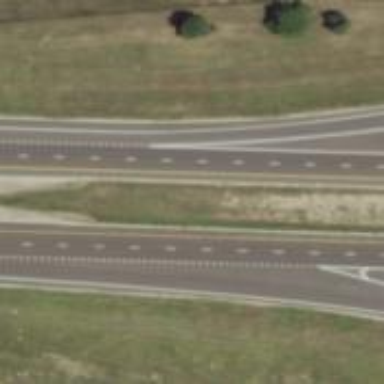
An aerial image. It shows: Solid road edge marking is visible.